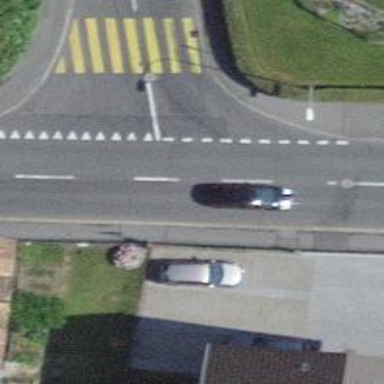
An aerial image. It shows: Road with "give way" sign.